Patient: sex F, age 28
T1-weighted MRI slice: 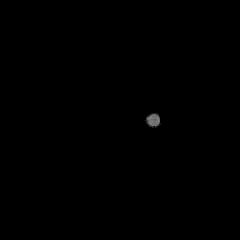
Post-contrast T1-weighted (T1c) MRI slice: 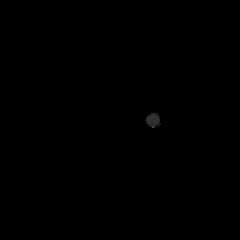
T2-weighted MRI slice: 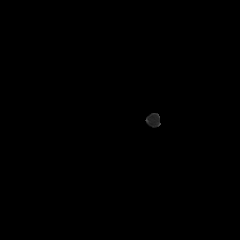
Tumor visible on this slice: no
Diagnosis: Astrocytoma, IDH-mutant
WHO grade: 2